Question: I have seen in Eclipse IDE while programming, when there is a compile error in a java file, Eclipse displays error icon on the tab. (Please refer image). Similarly, I have created my custom form editor and I want to display same error icon on the editor tab when there is a validation error.

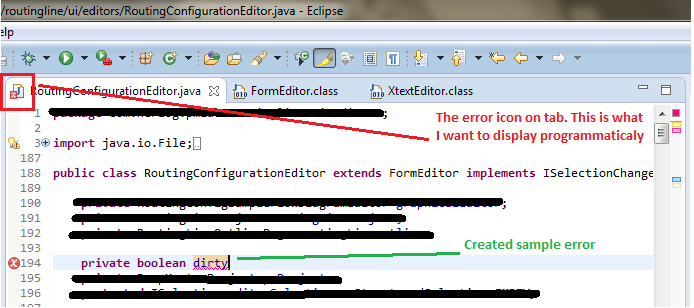
Answer: You set the editor image by calling the 'WorkbenchPart'
'''
protected void setTitleImage(Image titleImage)
'''
method. Your main editor part should be able to do this (editor parts extend 'EditorPart' which extends 'WorkbenchPart').
It is up to you to determine when to display the error indicator and to construct the image.
JFace provides the 'DecorationOverlayIcon' class which helps to overlay error indicators on a base image. For example:
'''
Image image = ... base image
ImageDescriptor overlay = ... image descriptor for overlay
DecorationOverlayIcon decoratedImageDesc = new DecorationOverlayIcon(image, overlay, IDecoration.BOTTOM_LEFT);
Image overlayedImage = decoratedImageDesc.createImage();
'''